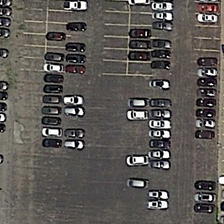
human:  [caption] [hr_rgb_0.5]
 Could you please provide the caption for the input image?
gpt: some cars are parked in a parking lot .

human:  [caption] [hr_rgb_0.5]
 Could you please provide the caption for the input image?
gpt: some cars are parked in a parking lot .

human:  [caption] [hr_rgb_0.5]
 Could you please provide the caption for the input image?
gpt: some cars are parked in a parking lot .

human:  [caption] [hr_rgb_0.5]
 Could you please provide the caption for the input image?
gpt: some cars are parked in a parking lot .

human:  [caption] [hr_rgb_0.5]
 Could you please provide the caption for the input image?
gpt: some cars are parked in a parking lot .